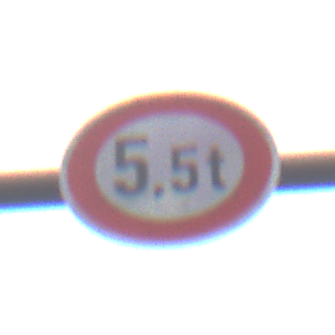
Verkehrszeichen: TatsaechlicheMasse
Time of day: MorningAfternoon
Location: Outdoor (Suburban)
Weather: Overcast
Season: NotSpecified
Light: Natural